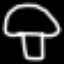
Label: mushroom